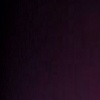
Label: space